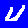
Digit: 4